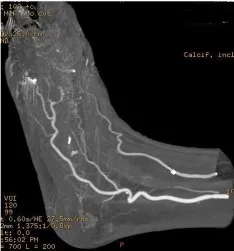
MIP visualisation of the plantar arch arteries. Sagittal. MIP images show that the distal plantar arteries are occluded due to necrosis and occlusion in the location between 1st and 3rd metatarsal bones.
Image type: radiology (ct)